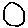
Label: circle